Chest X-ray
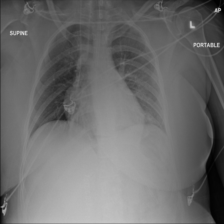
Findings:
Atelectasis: negative
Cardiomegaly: negative
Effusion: negative
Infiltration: negative
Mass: negative
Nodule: negative
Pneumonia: negative
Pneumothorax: negative
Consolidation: negative
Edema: negative
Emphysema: negative
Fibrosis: negative
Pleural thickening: negative
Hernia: negative